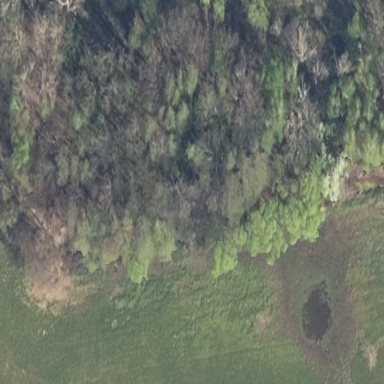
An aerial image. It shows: Forest area.